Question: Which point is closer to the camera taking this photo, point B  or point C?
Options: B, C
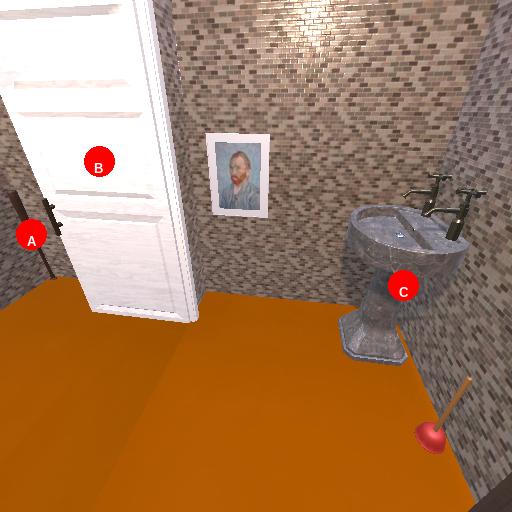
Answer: B